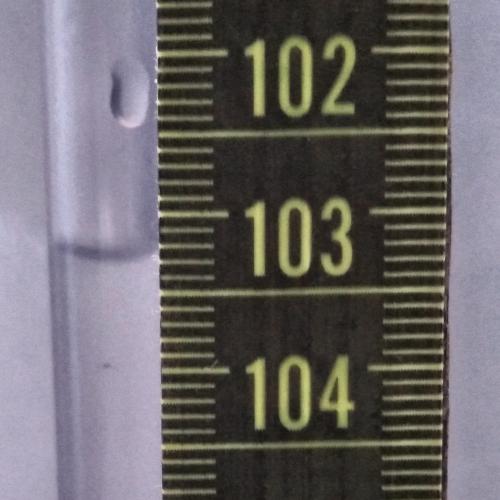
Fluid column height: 103.3 cm